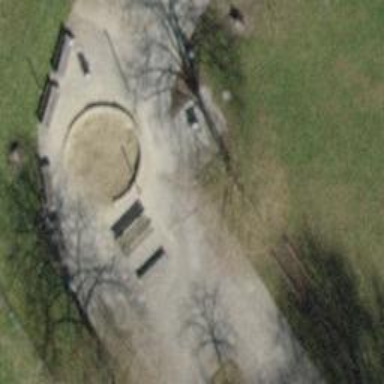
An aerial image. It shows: Bubbler fountain.